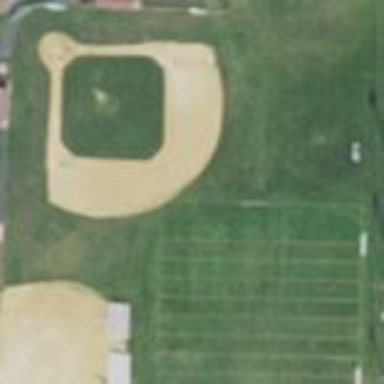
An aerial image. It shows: Baseball pitch for leisure and sports activities.